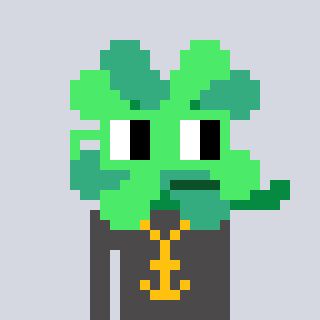
a pixel art character with square light green glasses, a clover-shaped head and a grayscale-colored body on a cool background